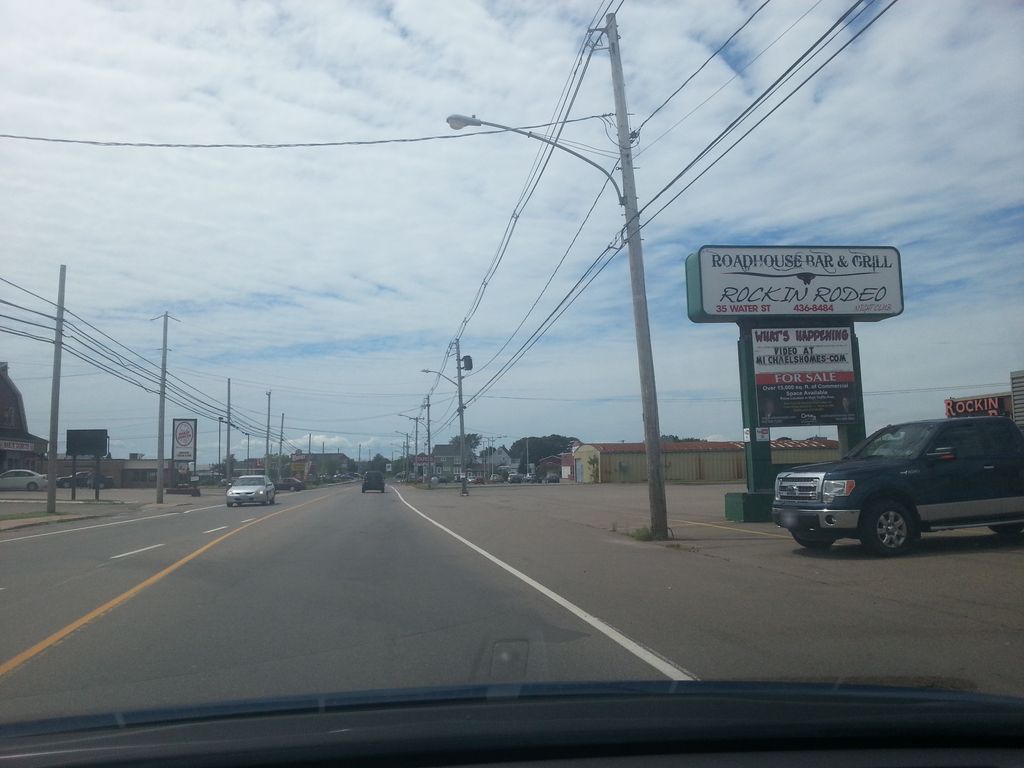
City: charlottetown